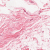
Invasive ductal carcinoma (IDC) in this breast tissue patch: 0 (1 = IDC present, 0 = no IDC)